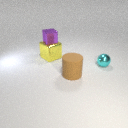
large yellow metal cube behind large brown rubber cylinder